Interaction volume radius: 5 \u00c5
Interaction volume height: 15 \u00c5
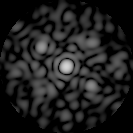
Disorder parameter: 0.6233